Field crop: maize
Growth stage: 2
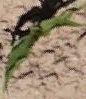
Species: maize